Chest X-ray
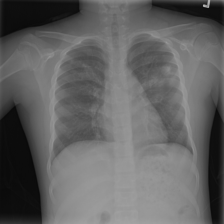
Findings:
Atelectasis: negative
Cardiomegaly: negative
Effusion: negative
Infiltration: negative
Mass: negative
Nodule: negative
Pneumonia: negative
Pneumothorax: negative
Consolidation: negative
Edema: negative
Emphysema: negative
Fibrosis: negative
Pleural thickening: negative
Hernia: negative